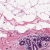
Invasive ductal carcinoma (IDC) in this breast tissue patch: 0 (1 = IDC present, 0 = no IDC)